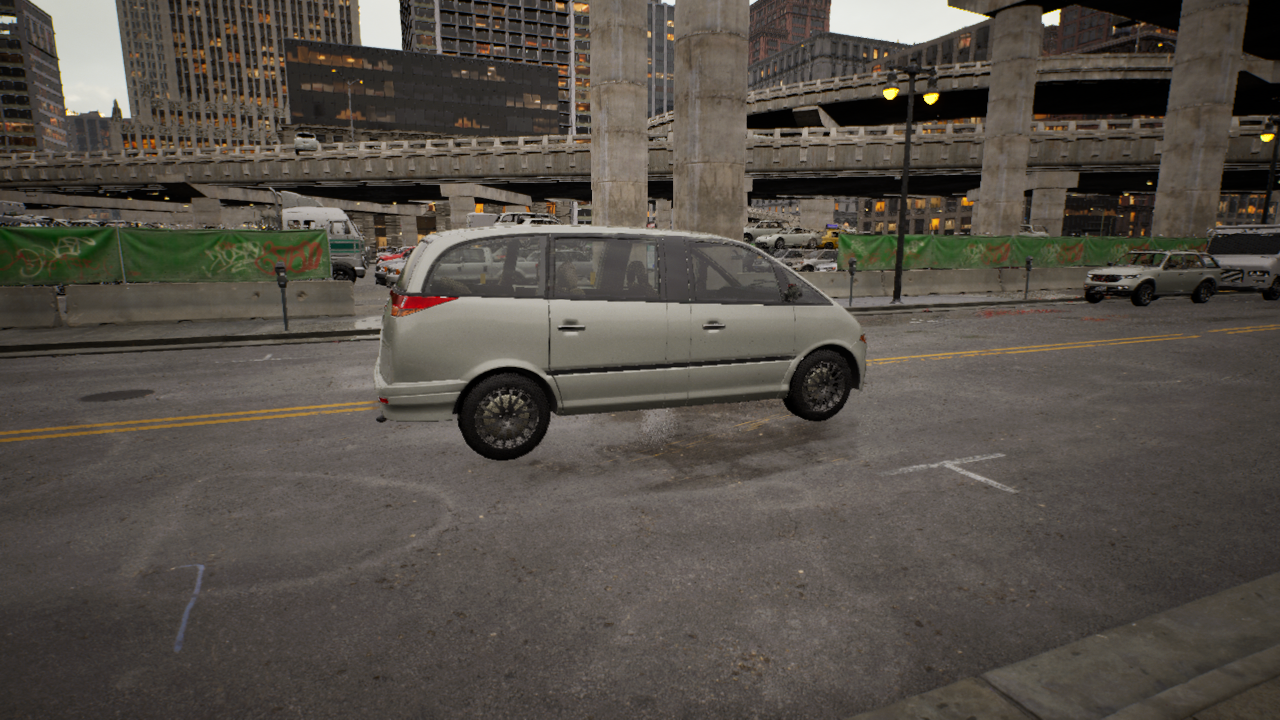
Venue: downtown
Lighting: golden hour
Vehicle rig: minivan